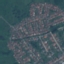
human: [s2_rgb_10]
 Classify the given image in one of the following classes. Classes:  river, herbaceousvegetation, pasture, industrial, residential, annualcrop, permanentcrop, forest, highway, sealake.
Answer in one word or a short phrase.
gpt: Residential